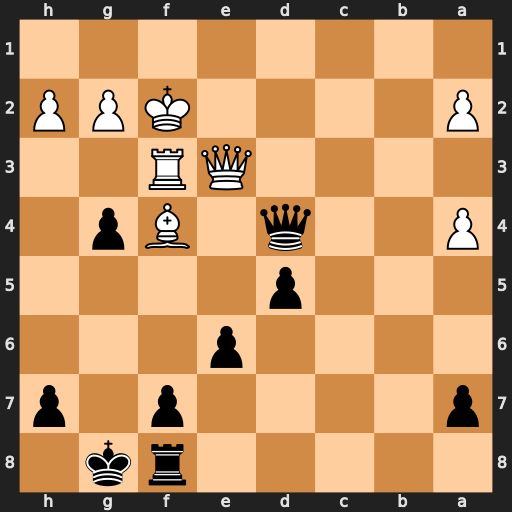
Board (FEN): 5rk1/p4p1p/4p3/3p4/P2q1Bp1/4QR2/P4KPP/8
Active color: b
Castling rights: -
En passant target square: -
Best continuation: Qb2+ Kg3 gxf3